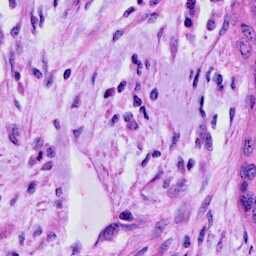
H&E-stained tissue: Cervix